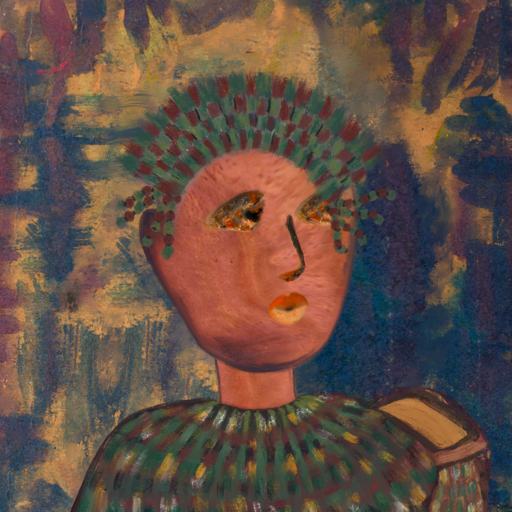
Background: InTheSun, Head And Neck Side: Mother_And_Son_Mother, Face Side: Gypsy_Queen, Bust: After_Raid, Hair Side: Blank, Head Accessory: After_Raid_Crown, Second Necklace: Blank, Necklace: Blank, Baby: Blank